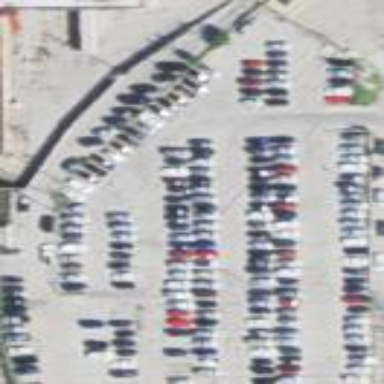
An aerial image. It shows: Parking area.